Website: bh-photo
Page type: customer-info-address
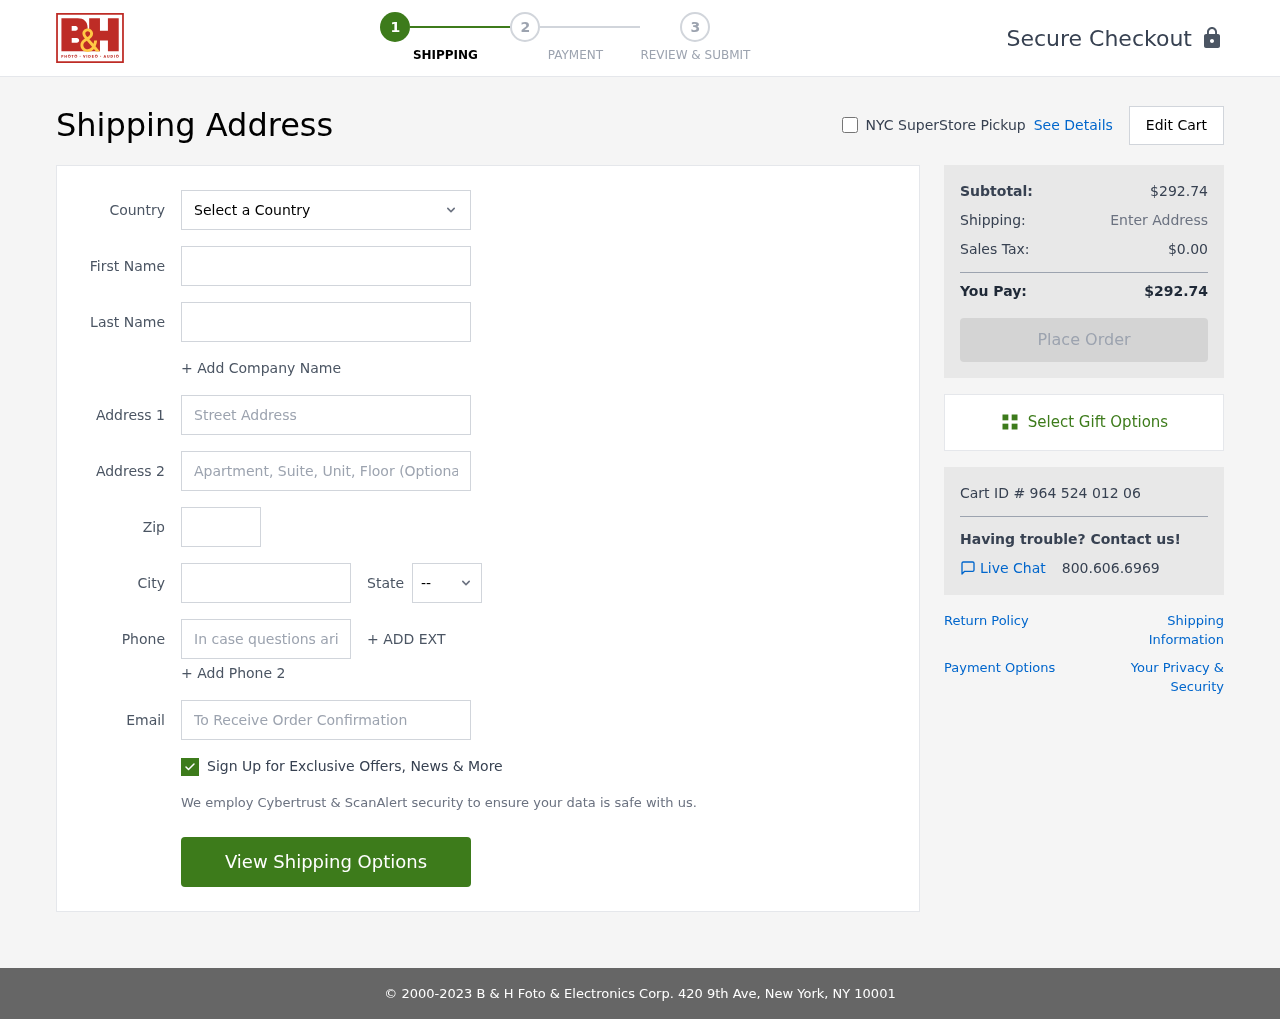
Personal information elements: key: PII_CITY
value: Eileenborough
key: PII_COUNTRY
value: United States
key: PII_EMAIL
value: tamara.howell@hotmail.com
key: PII_FIRSTNAME
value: Tamara
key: PII_LASTNAME
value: Howell
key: PII_PHONE
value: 7243110546
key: PII_POSTCODE
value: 46831
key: PII_STATE_ABBR
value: MO
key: PII_STREET
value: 13046 Moreno Villages Apt. 305
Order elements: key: ORDER_SUBTOTAL
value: $292.74
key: ORDER_TAX
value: $0.00
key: ORDER_TOTAL
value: $292.74
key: ORDER_ID
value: Cart ID # 964 524 012 06